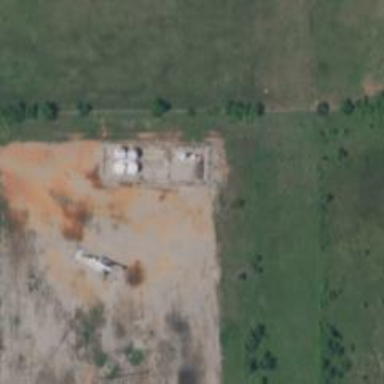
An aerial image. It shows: Storage tank that is man-made.